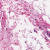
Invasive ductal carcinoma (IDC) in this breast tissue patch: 0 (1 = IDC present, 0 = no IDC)